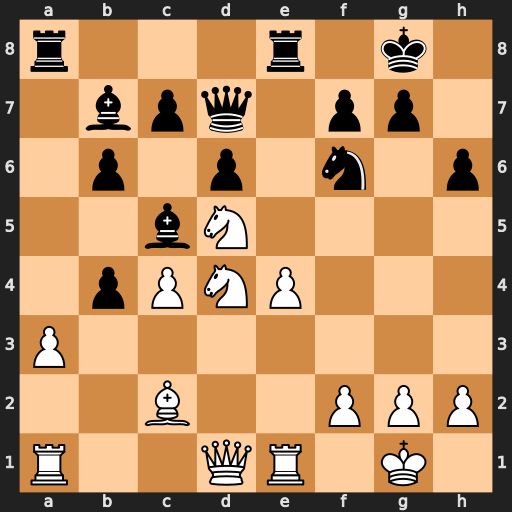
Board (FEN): r3r1k1/1bpq1pp1/1p1p1n1p/2bN4/1pPNP3/P7/2B2PPP/R2QR1K1
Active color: w
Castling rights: -
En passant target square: -
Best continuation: Nxf6+ gxf6 Nf5 Qxf5 exf5